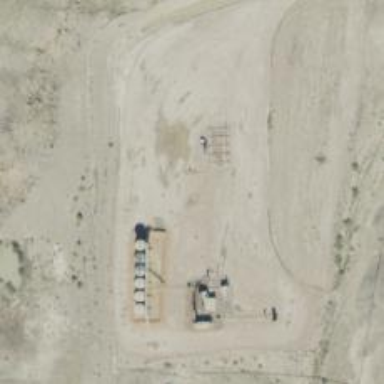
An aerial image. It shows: Petroleum well.